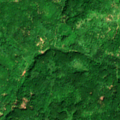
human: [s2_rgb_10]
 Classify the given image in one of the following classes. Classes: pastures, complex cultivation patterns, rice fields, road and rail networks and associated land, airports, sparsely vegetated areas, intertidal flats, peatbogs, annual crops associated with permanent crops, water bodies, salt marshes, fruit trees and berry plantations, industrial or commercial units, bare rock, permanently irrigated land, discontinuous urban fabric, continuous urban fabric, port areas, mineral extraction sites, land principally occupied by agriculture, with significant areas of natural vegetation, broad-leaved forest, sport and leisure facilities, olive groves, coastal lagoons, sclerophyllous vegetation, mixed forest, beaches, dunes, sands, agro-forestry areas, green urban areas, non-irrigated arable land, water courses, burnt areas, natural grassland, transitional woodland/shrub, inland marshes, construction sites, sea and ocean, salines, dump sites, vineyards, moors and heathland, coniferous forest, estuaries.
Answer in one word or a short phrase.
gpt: broad-leaved forest, transitional woodland/shrub